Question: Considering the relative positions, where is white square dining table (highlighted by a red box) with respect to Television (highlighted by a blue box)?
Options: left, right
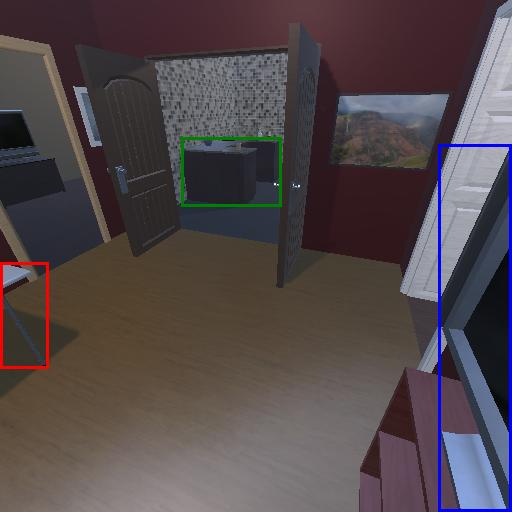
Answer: left